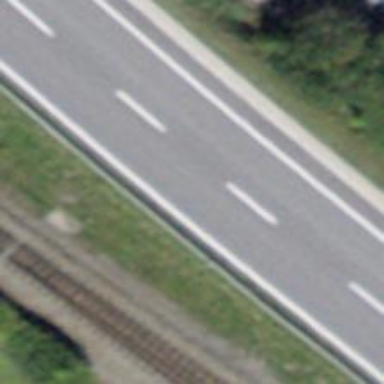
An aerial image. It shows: Primary road with asphalt surface.